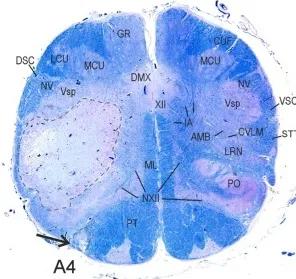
Transversal brainstem sections from caudal to rostral stained for Luxol fast blue to demonstrate the localization and extent of the stroke. (A-D) In each section, the ischemic core with total necrosis is outlined by dashed lines.
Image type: pathology (immunostaining)